Field crop: tomato
Growth stage: 1
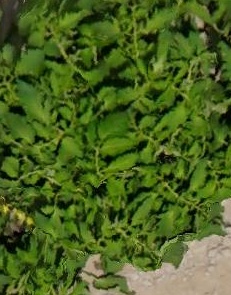
Species: tomato